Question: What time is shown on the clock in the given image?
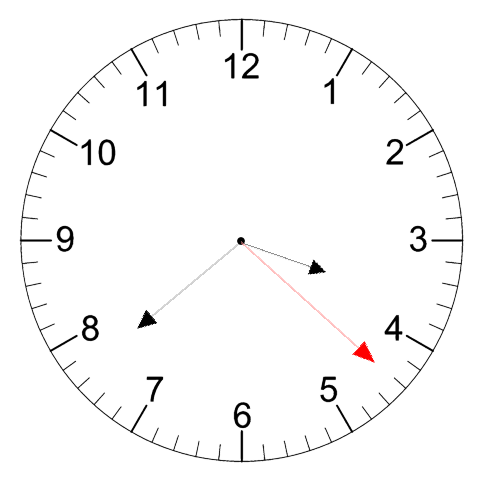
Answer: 03:38:22